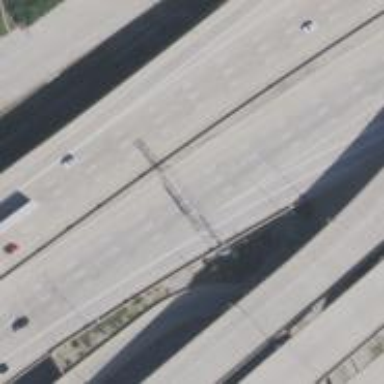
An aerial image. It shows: Motorway.